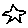
Label: star